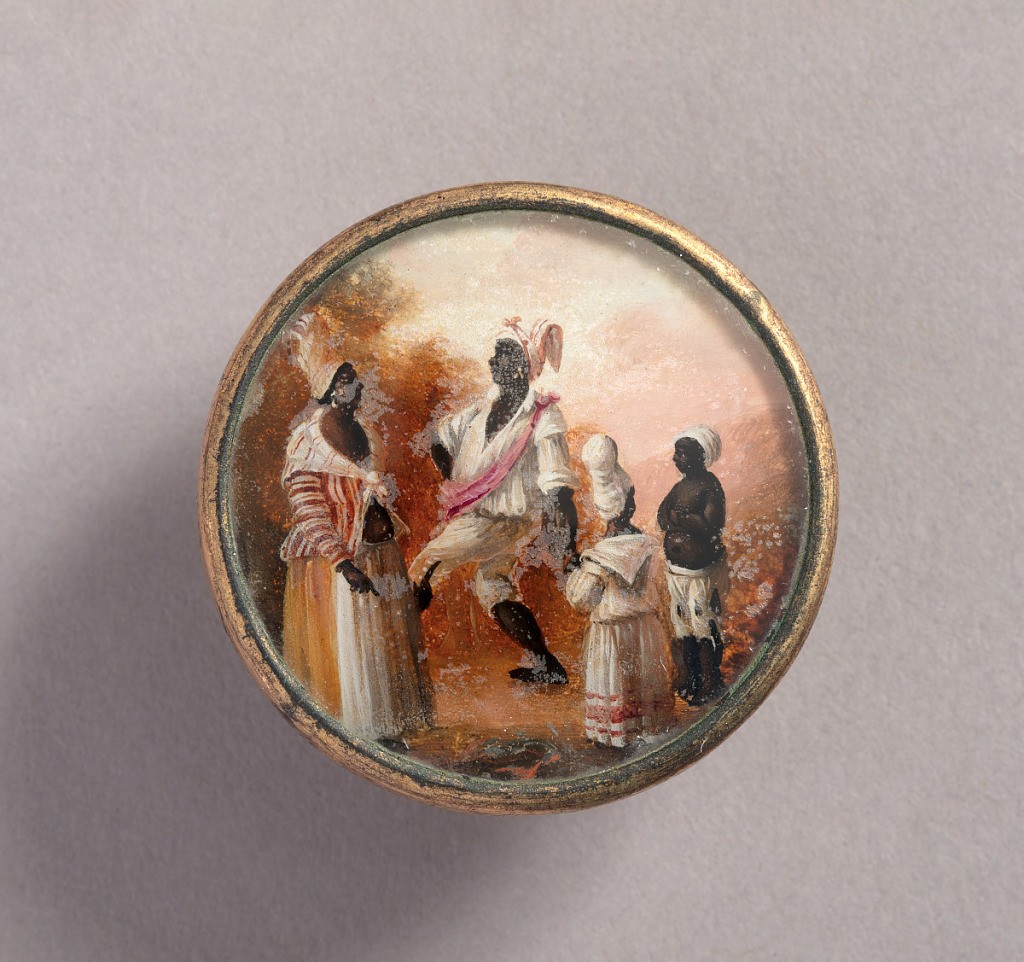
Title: Button
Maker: Agostino Brunias, Italian, ca. 1730–1796
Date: late 18th century
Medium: Gouache paint on tin verre fixé, ivory (backing), glass, gilt metal
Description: Button depicting scene of four figures in a landscape. A woman on the left wears a striped shirt and scarf, an orange and white skirt and turban; she faces man who is dancing (marching?) and wears a white shirt with pink sash and red and white scarf on head. Two smaller figures stand to the side watching.